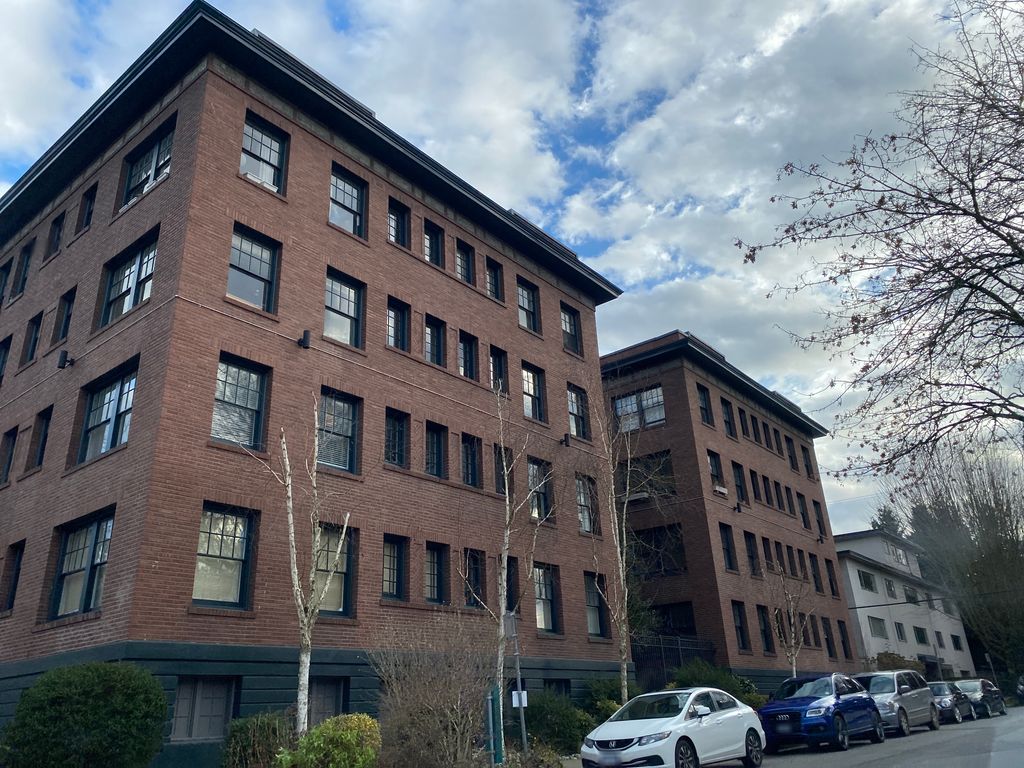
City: vancouver